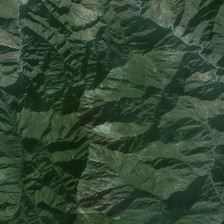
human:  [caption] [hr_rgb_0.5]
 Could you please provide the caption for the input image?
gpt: several mountain passes stretch through this mountain range .

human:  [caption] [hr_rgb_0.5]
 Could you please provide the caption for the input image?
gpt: there are roads in the mountain  winding and twisting .

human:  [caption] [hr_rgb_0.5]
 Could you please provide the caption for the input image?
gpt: there are roads in the mountain  winding and twisting .

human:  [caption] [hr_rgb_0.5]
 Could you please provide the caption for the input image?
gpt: there are roads in the mountain  winding and twisting .

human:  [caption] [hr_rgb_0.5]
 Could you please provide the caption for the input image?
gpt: it is a piece of irregular green mountains .